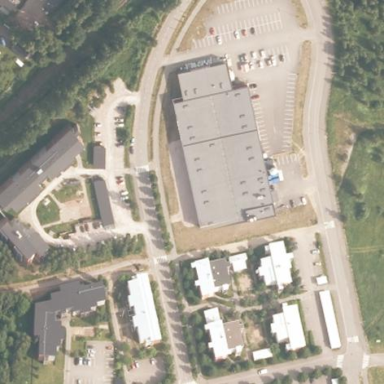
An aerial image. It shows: Retail area.